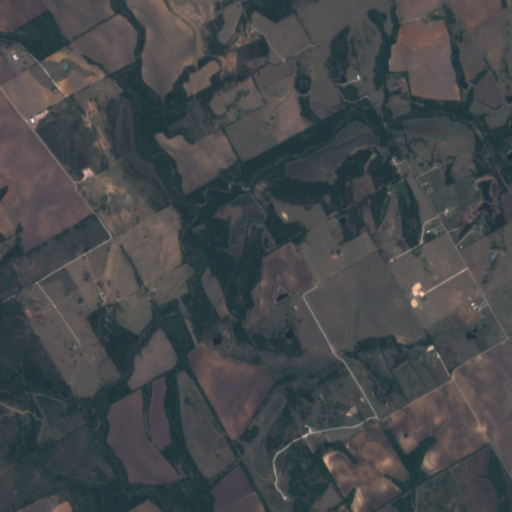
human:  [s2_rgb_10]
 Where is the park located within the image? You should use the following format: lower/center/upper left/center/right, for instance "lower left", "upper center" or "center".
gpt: The park is located in the upper center of the image.
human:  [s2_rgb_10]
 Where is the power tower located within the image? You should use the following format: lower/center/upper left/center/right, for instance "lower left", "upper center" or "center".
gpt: The power tower is located in the upper left of the image.
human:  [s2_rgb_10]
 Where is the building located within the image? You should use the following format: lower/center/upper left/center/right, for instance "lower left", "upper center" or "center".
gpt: The building is located in the lower right of the image.
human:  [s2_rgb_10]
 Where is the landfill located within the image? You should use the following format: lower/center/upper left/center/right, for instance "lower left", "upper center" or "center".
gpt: There is no landfill in the image.